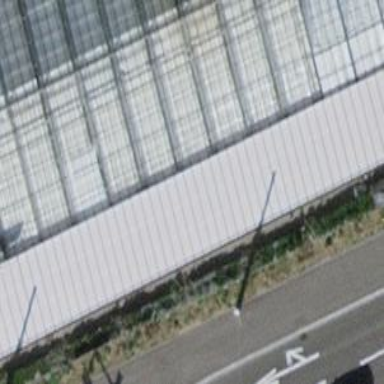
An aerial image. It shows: View of roof of building.